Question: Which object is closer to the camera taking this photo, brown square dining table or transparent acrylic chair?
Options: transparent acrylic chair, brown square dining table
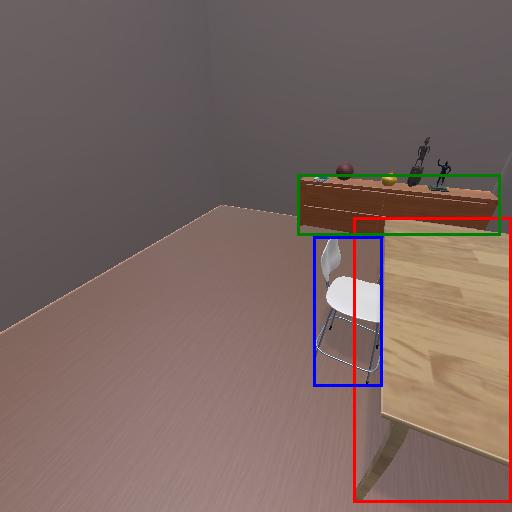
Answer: transparent acrylic chair